Field crop: maize
Growth stage: 2
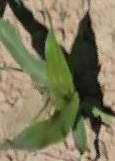
Species: maize